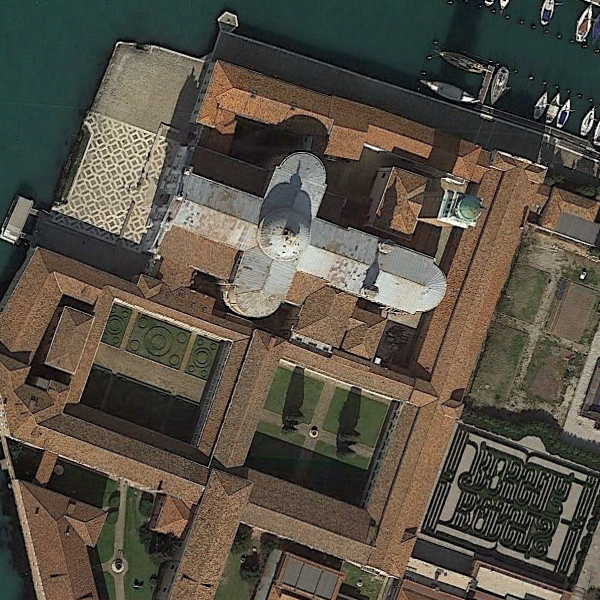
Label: Church